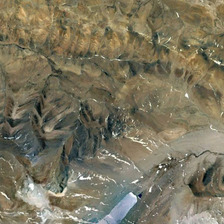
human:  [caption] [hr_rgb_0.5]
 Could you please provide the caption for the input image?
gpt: it is a piece of irregular khaki mountain .

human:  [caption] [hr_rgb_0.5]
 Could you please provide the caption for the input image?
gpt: it is a piece of irregular khaki mountain .

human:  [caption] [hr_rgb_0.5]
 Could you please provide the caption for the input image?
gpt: it is a piece of irregular khaki mountain .

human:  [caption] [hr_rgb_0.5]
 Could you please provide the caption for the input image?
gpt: it is a piece of irregular khaki mountain .

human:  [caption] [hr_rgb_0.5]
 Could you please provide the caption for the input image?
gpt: it is a piece of irregular khaki mountain .